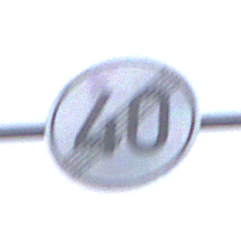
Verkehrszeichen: EndeGeschwindigkeit40
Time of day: MorningAfternoon
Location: Outdoor (Suburban)
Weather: Overcast
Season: NotSpecified
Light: Natural